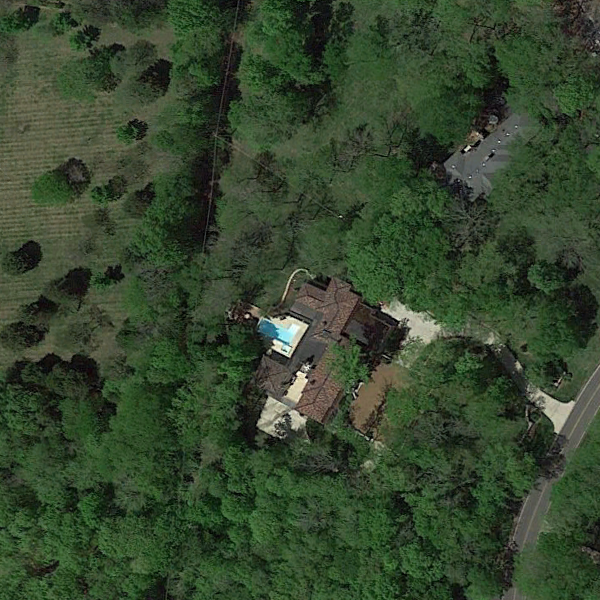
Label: SparseResidential